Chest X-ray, AP view. Patient: 54 years old, sex F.
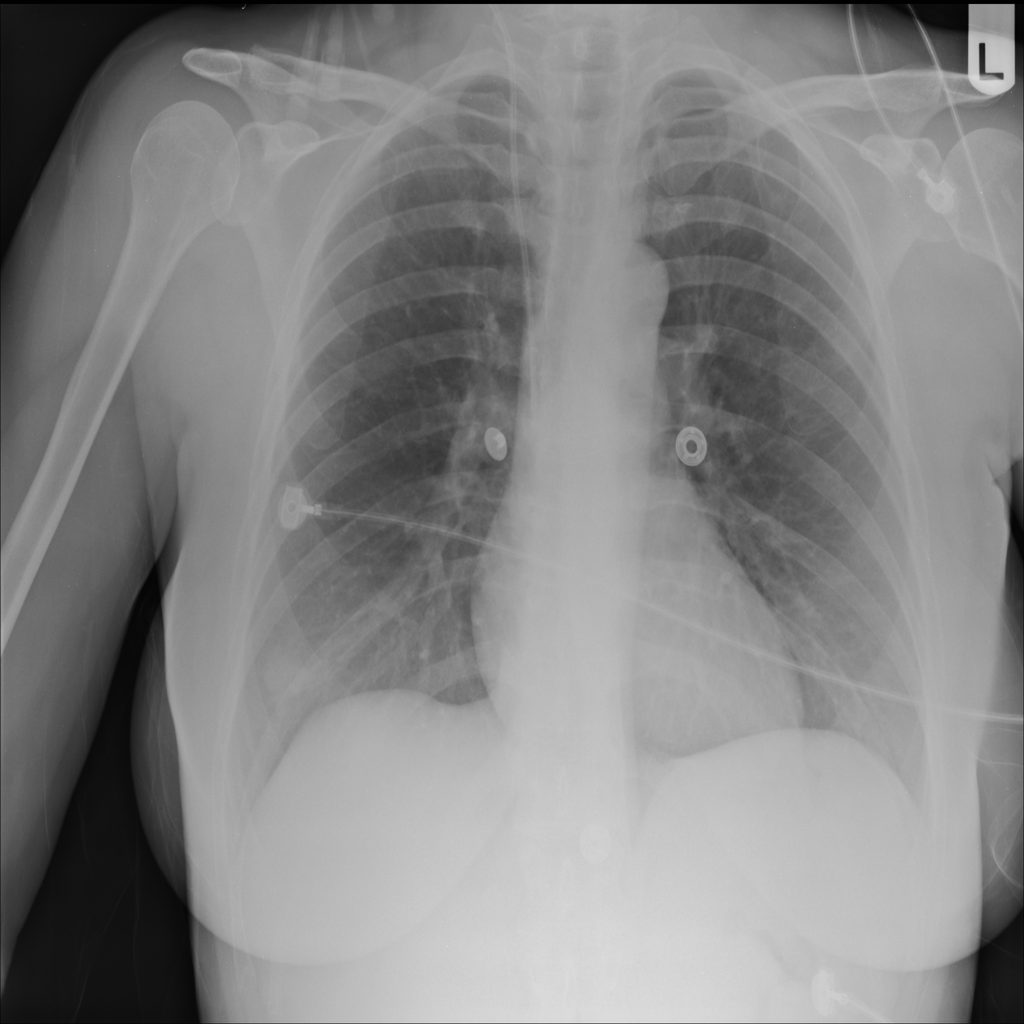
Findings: No Finding